Field crop: tomato
Growth stage: 1
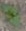
Species: solanum